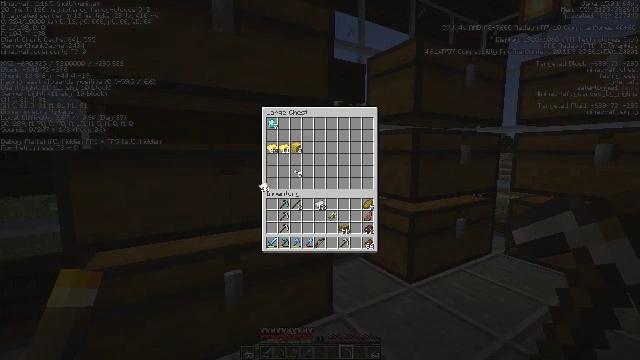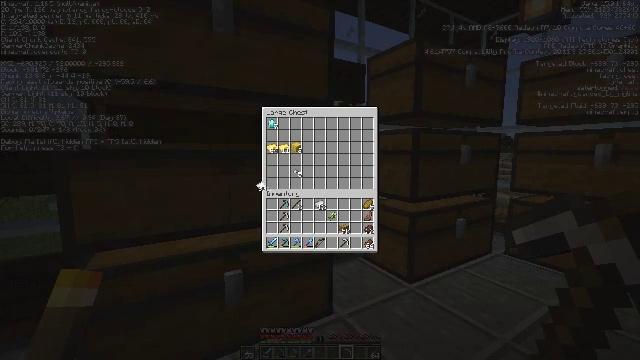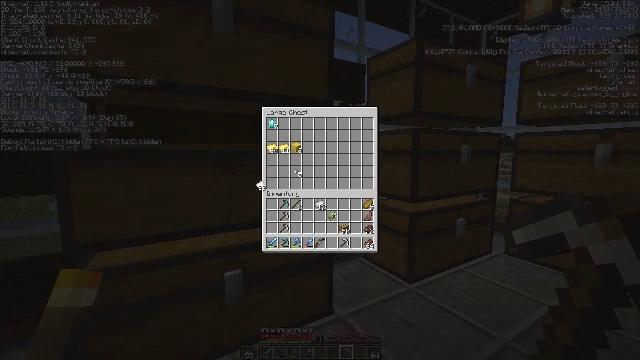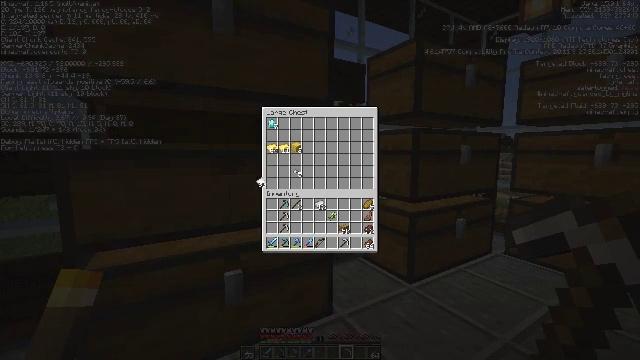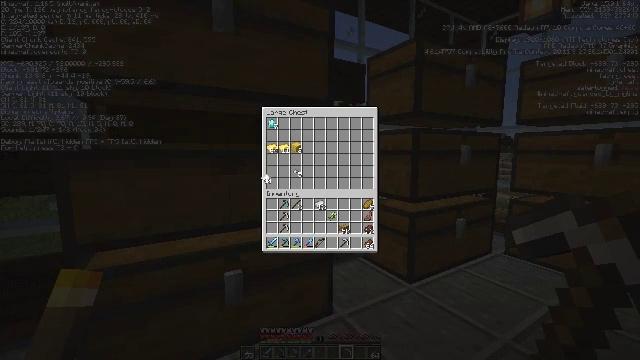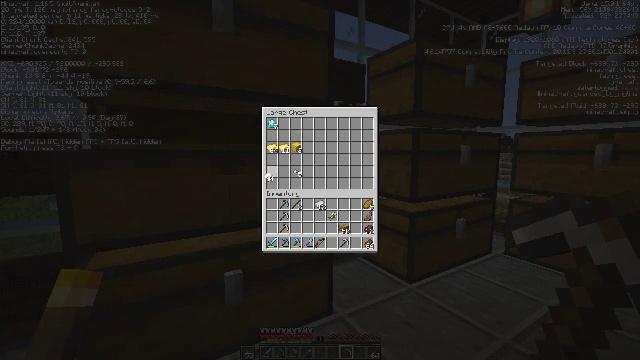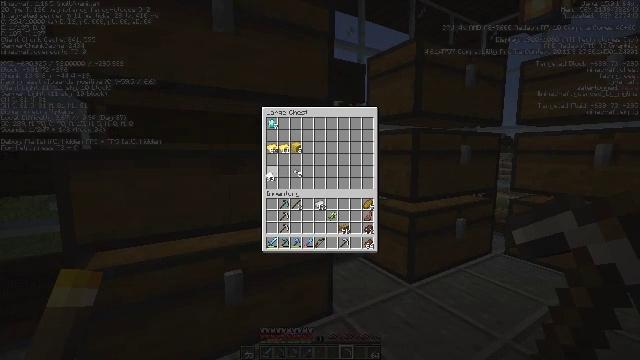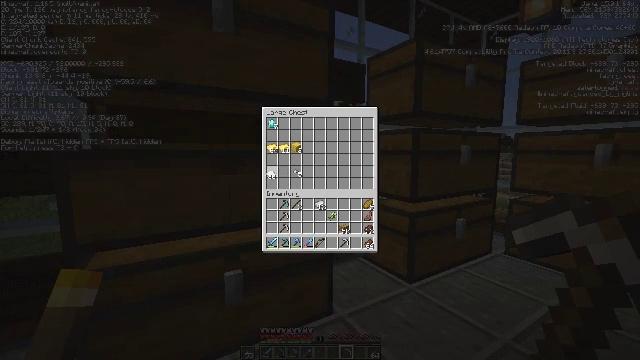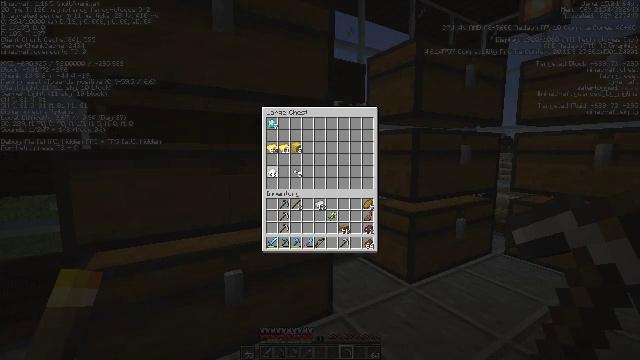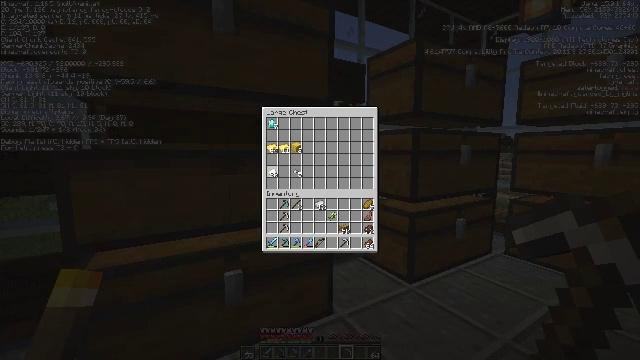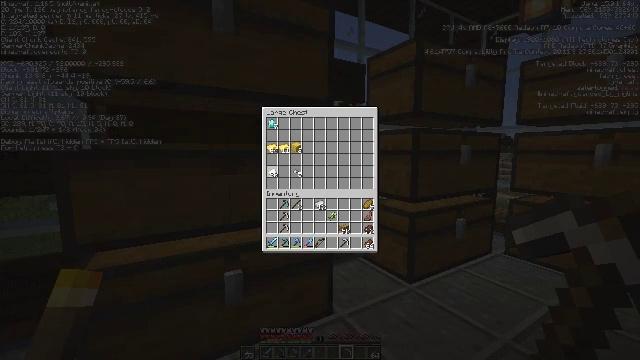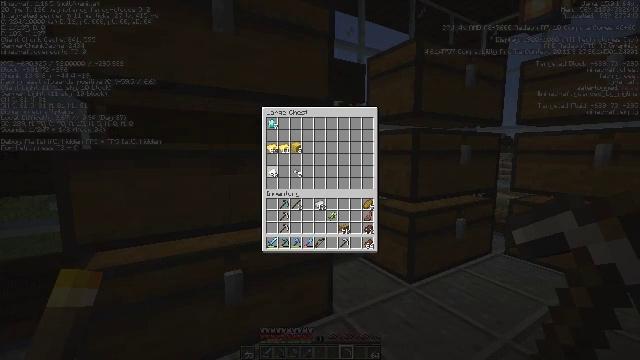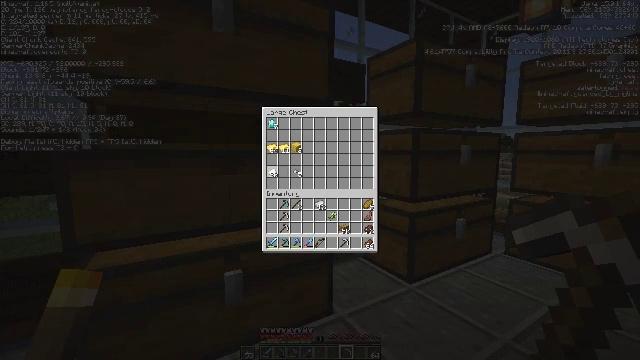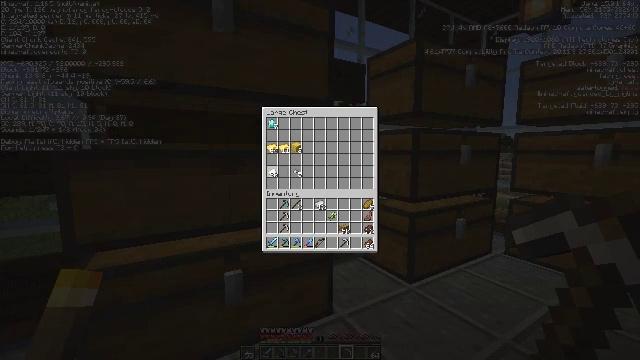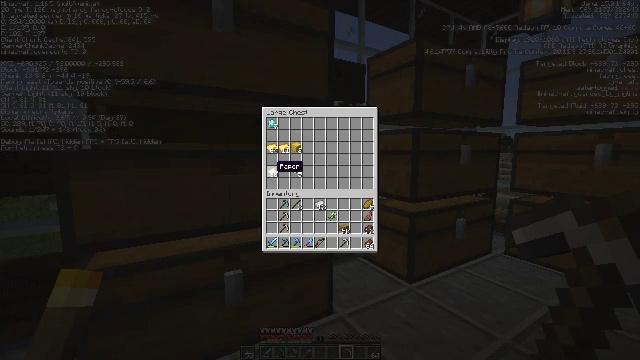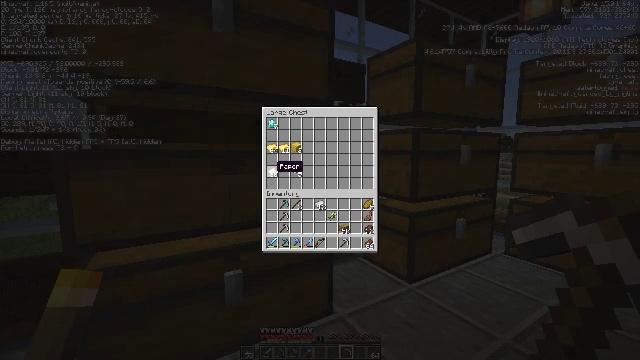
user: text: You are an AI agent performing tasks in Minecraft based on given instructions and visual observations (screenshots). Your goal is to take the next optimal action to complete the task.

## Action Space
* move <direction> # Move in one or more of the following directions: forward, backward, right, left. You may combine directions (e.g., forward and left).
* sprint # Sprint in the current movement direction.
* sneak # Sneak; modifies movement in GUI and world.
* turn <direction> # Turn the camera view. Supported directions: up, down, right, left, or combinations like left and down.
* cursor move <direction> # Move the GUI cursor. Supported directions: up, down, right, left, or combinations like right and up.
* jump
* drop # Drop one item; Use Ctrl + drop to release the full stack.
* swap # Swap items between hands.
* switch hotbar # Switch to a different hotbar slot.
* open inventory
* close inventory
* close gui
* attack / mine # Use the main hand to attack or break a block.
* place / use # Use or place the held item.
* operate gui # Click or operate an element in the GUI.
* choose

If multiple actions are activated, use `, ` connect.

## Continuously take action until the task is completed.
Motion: motion action
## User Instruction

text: Use the crafting grid to make sticks.
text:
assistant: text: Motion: no_op
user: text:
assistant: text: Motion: no_op
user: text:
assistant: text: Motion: no_op
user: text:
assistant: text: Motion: turn right
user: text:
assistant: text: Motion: no_op
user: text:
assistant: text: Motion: no_op
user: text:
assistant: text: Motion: no_op
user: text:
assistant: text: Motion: no_op
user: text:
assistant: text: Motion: no_op
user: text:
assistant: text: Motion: no_op
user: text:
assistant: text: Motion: attack / mine
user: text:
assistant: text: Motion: attack / mine
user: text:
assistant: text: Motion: attack / mine
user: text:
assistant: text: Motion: no_op
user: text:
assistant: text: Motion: no_op
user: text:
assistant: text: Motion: no_op
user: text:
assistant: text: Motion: no_op
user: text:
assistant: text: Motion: no_op
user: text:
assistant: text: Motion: no_op
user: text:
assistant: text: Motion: no_op
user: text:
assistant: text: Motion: no_op
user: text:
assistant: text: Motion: no_op
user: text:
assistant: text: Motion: no_op
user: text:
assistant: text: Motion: no_op
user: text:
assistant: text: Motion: no_op
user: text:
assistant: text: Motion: no_op
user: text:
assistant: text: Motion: no_op
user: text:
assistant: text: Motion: no_op
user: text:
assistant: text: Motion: no_op
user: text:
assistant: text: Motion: no_op